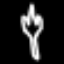
Label: fork